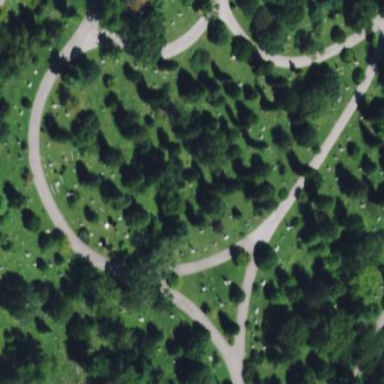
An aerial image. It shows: Cemetery.